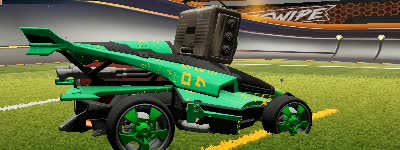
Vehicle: aftershock